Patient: sex F, age 62
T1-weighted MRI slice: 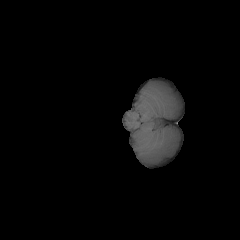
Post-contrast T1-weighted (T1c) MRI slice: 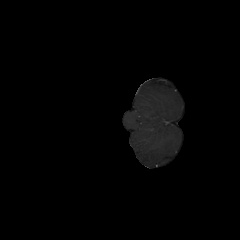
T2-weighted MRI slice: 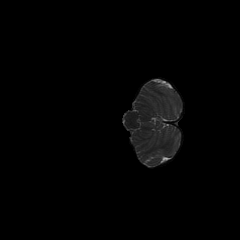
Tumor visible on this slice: no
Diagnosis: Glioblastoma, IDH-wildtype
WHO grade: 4